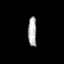
Tissue: skin
Cell type: Epithelial cells
Senescence score: 0.736
Nuclear area (px): 247
Mean DAPI intensity: 172.611